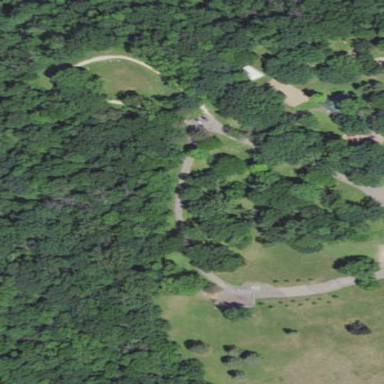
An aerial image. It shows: Park.